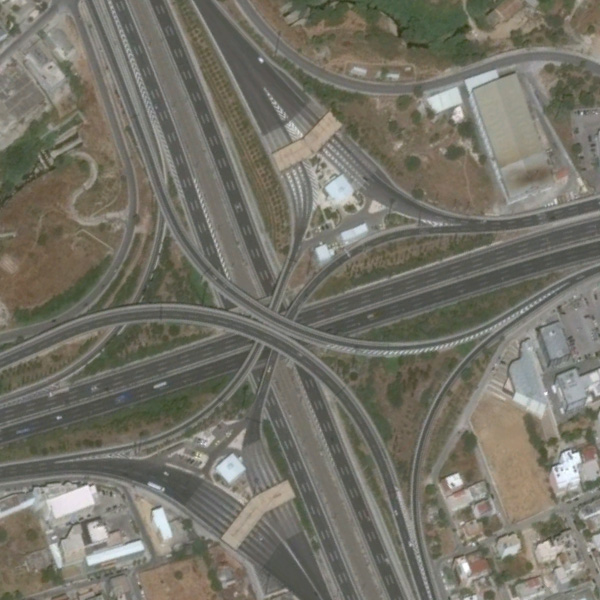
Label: Viaduct